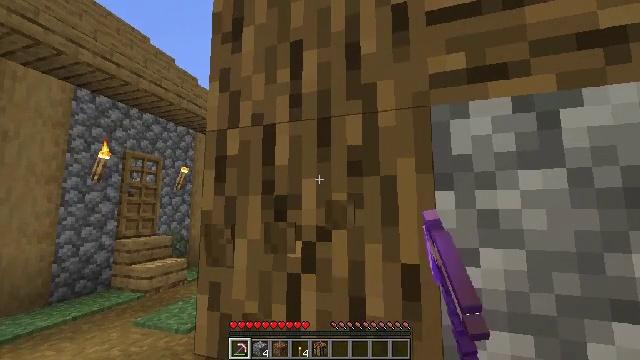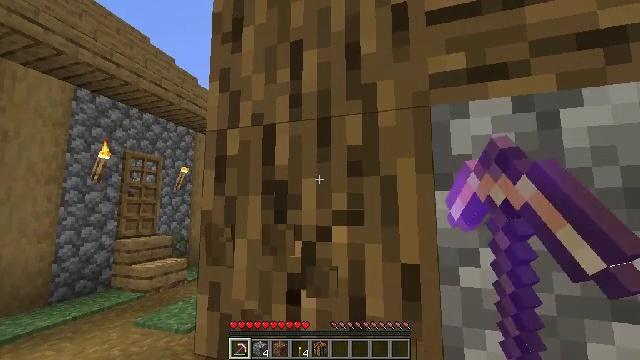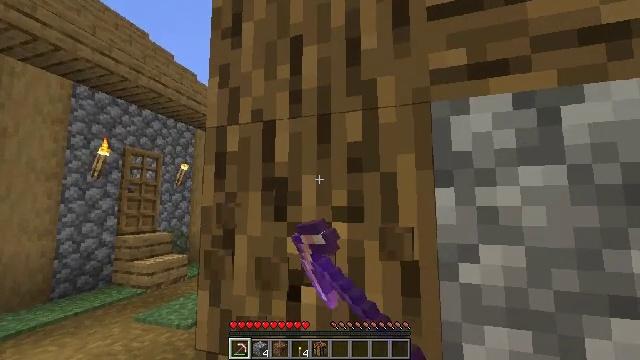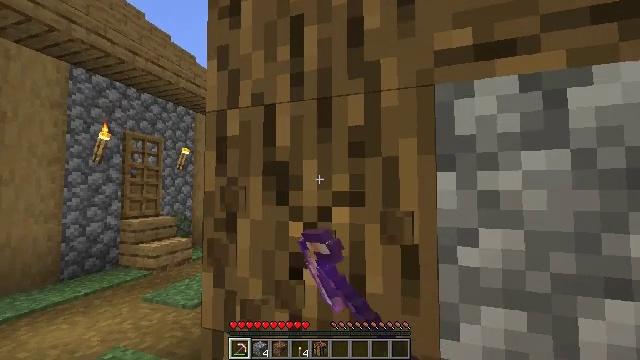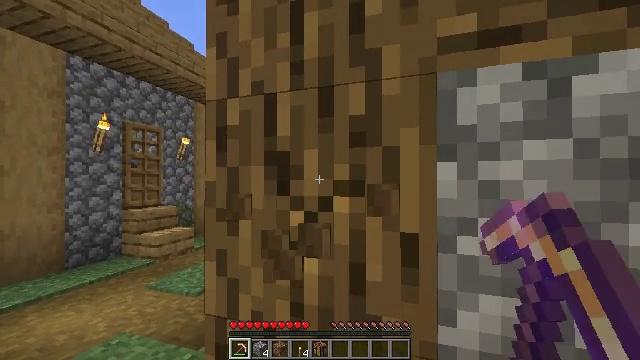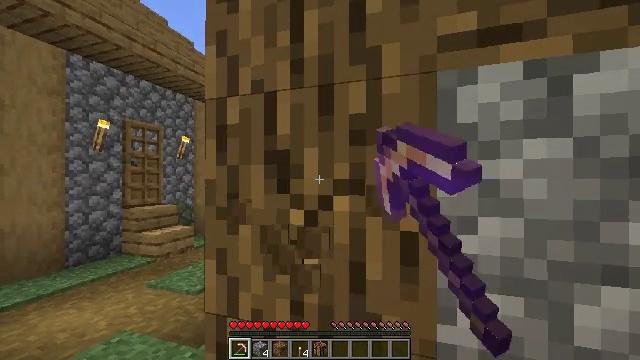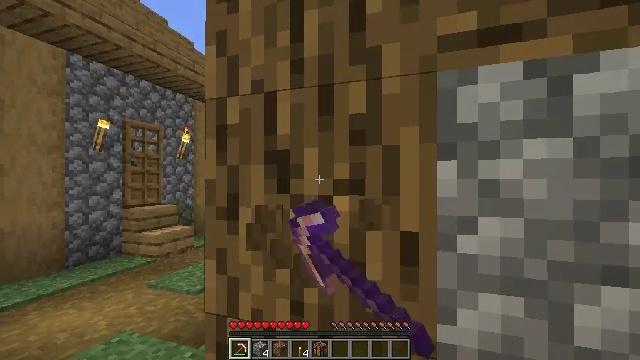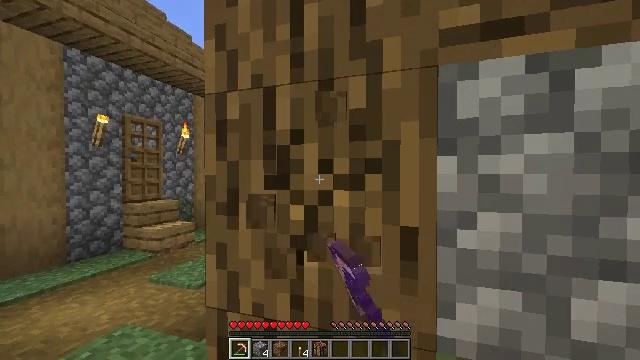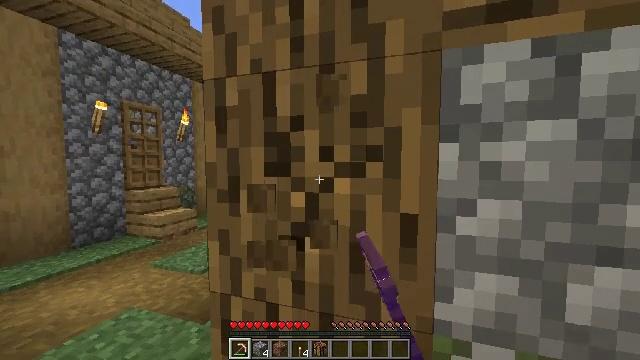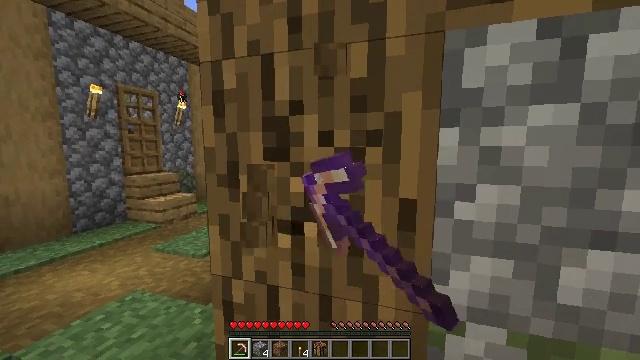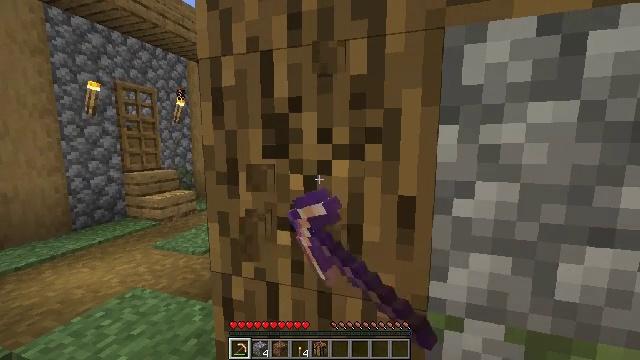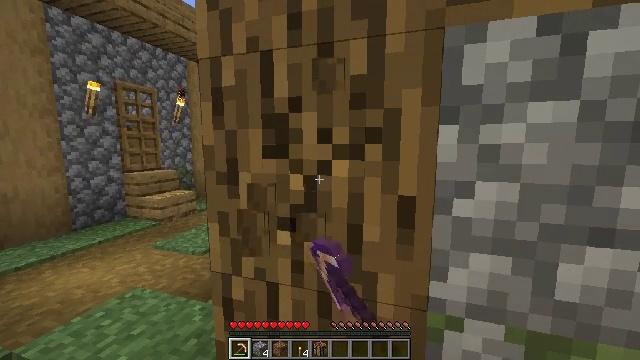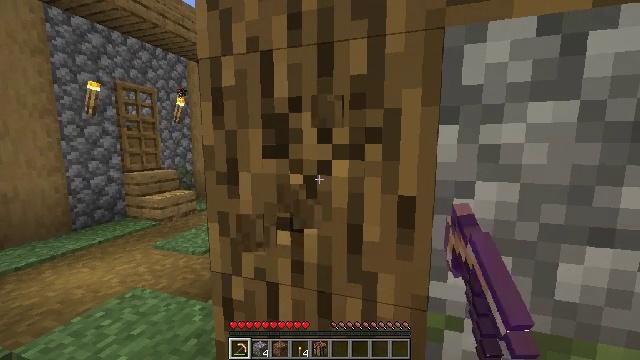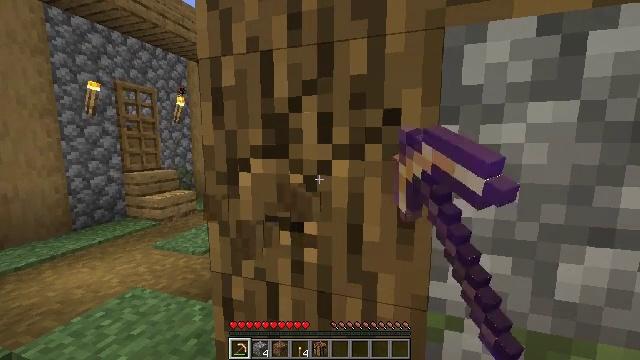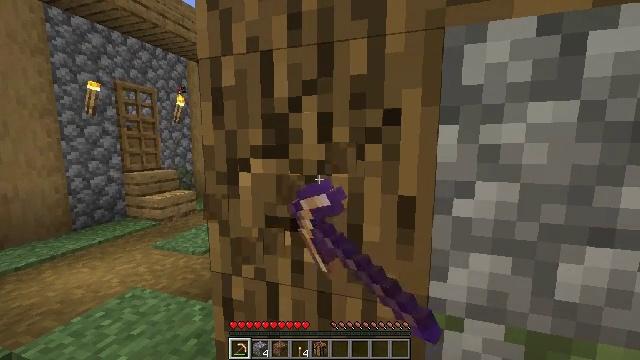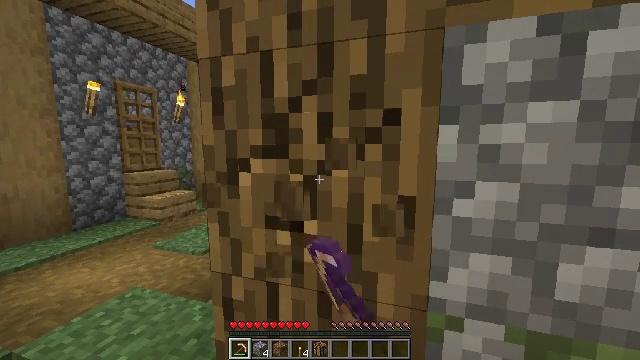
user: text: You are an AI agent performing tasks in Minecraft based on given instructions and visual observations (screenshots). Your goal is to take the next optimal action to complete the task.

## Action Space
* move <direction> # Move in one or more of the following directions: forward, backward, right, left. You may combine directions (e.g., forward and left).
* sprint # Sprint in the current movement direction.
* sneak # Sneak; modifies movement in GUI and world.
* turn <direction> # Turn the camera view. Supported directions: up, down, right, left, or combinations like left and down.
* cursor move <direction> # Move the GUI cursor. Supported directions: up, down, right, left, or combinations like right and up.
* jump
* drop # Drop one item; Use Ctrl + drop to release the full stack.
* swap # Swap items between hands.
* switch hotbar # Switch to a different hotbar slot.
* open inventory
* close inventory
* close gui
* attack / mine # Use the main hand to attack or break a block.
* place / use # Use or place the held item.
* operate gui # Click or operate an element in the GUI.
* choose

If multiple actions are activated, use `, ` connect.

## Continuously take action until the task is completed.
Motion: motion action
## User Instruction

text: Gather oak logs from trees.
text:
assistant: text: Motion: attack / mine
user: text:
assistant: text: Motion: attack / mine
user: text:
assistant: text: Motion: turn down, attack / mine
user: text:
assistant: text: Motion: turn down, attack / mine
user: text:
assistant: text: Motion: attack / mine
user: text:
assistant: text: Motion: attack / mine
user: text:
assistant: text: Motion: turn down, attack / mine
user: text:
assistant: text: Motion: turn down, attack / mine
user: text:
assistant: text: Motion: turn down, attack / mine
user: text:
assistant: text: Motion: attack / mine
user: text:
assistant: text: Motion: attack / mine
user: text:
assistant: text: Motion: attack / mine
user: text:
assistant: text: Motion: attack / mine
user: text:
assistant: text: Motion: attack / mine
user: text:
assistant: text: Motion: attack / mine
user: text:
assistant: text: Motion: attack / mine
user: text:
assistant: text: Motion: attack / mine
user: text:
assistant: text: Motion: attack / mine
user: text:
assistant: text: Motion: attack / mine
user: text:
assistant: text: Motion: attack / mine
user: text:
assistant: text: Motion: attack / mine
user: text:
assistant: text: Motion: attack / mine
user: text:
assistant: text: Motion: attack / mine
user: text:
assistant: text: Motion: attack / mine
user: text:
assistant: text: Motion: attack / mine
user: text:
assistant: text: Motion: attack / mine
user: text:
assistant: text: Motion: attack / mine
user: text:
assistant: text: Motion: attack / mine
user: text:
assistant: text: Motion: attack / mine
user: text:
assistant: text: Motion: attack / mine